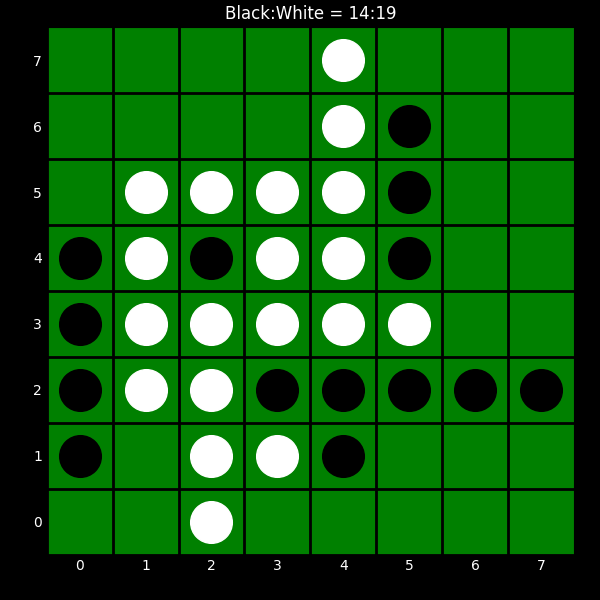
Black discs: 14
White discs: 19